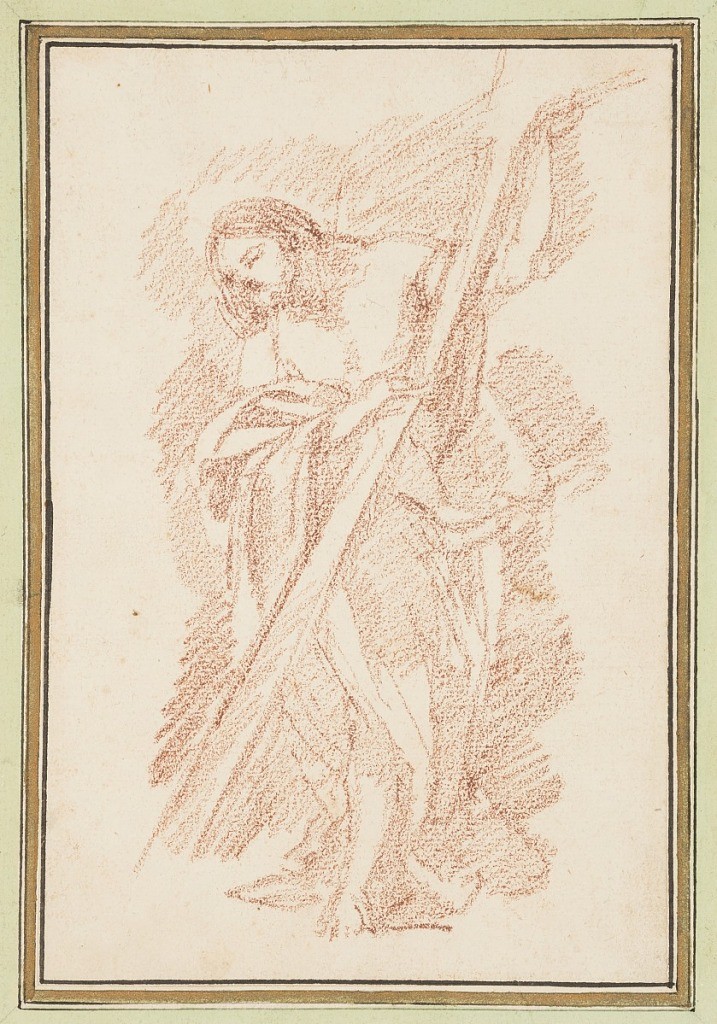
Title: Christ standing
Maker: Jean-Robert Ango, French, active in Rome 1759 –1770, d. 1773
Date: ca. 1759–70
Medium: Red chalk on paper
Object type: Drawing
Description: Christ standing and holding a tall support. His head is bent to the right, and He is barefoot.